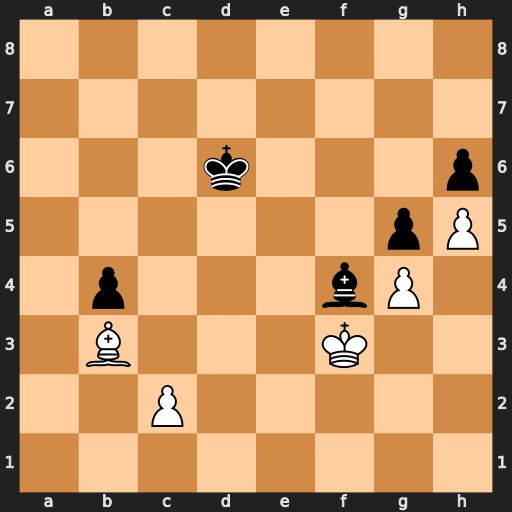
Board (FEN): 8/8/3k3p/6pP/1p3bP1/1B3K2/2P5/8
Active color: w
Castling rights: -
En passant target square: -
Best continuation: Ke4 Ke7 Kf5